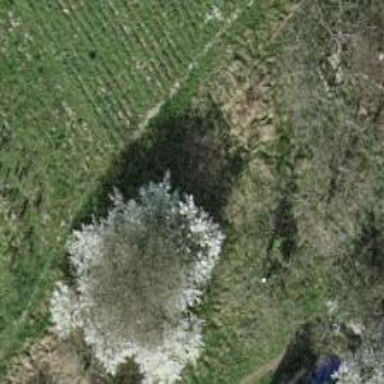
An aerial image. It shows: Beautiful tree in nature.